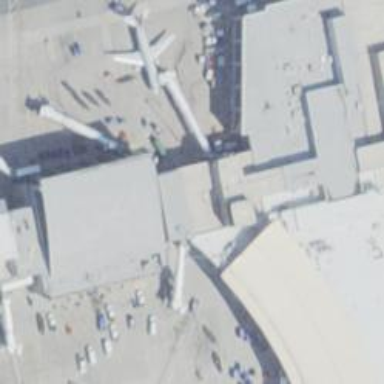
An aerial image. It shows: Airport gate.